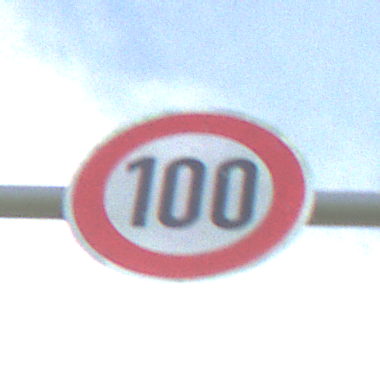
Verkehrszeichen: Geschwindigkeit100
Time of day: MorningAfternoon
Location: Outdoor (Nature)
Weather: PartlyCloudy
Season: NotSpecified
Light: Natural